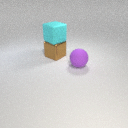
large cyan rubber cube above large brown metal cube